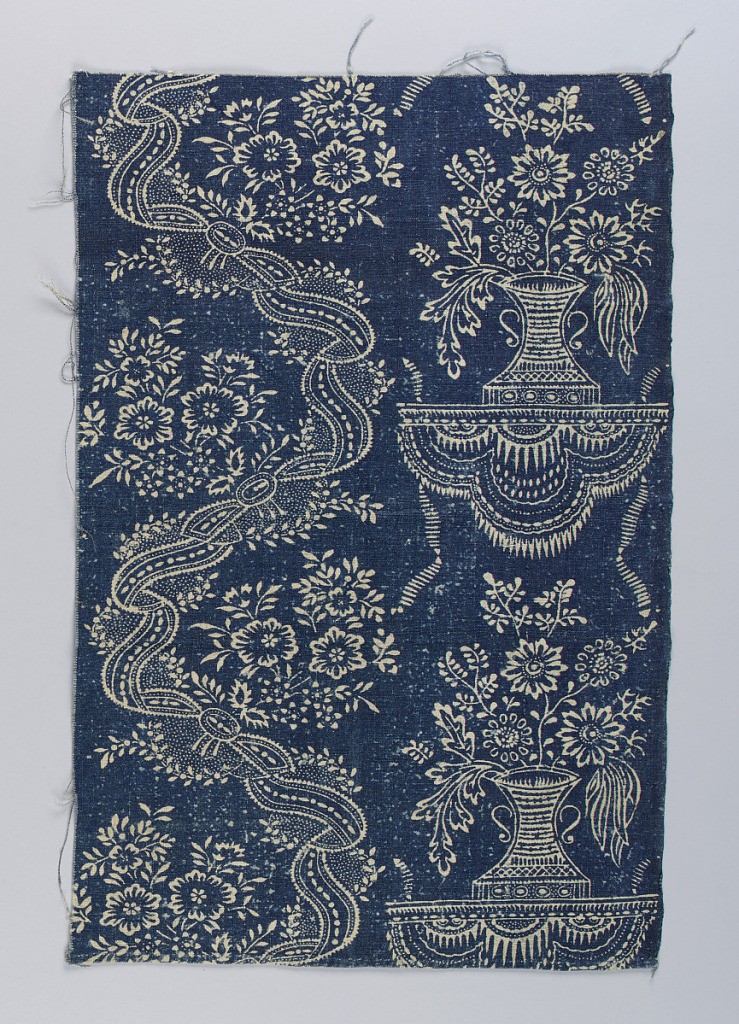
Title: Fragment
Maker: Saunier
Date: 1750–1800
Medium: linen Technique: block printed using resist, then indigo dyed on plain weave
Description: Curving ribbon with flowers at left, vase of flowers on a table at the right.